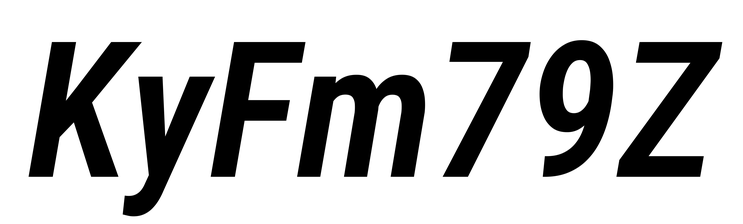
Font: Roboto-Italic_Condensed_SemiBold_Italic